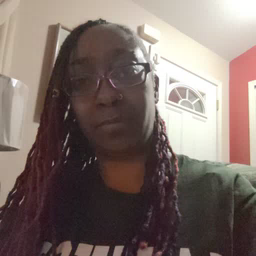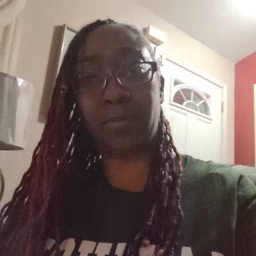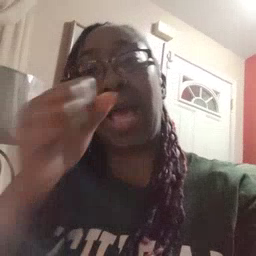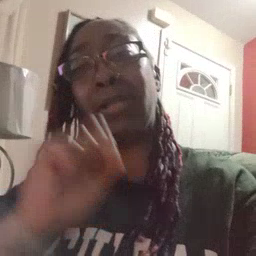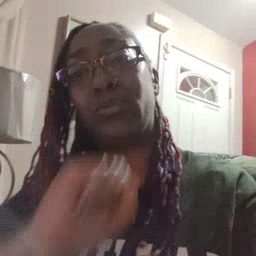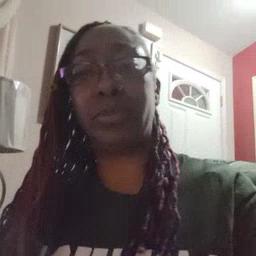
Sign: icecream